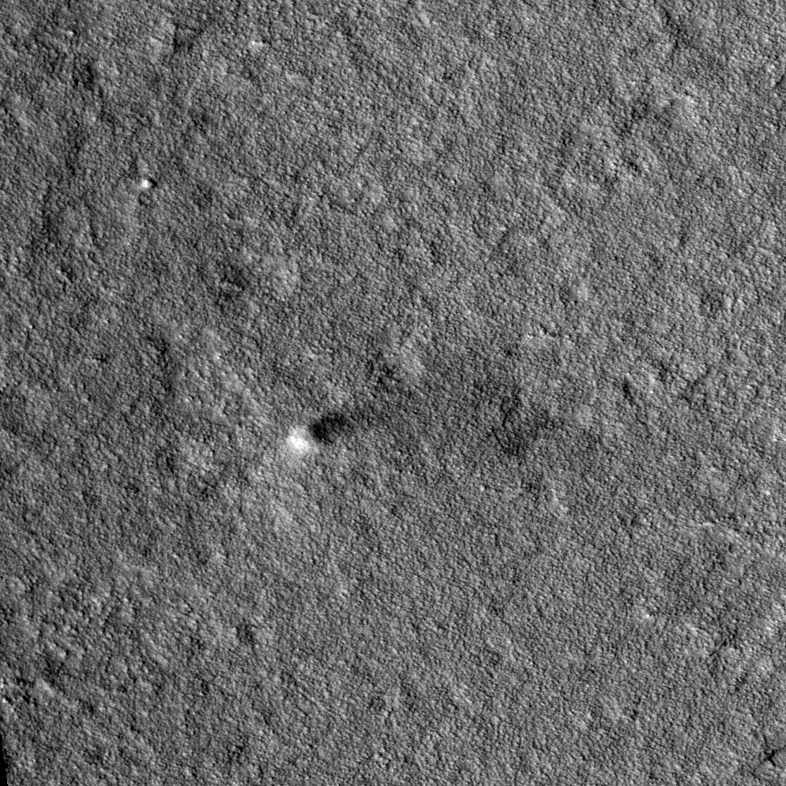
Label: dustdevil